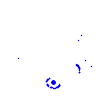
Particle: kaon